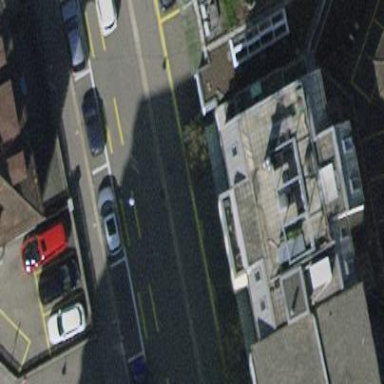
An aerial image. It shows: Building with apartments featuring unique double saltbox roof shape.